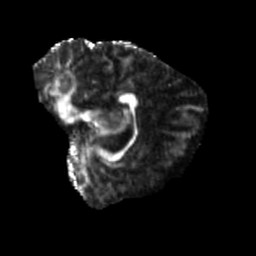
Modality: FA
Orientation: sagittal
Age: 40
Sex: female
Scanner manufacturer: siemens
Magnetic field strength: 3 T
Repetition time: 5.25 s
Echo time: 0.08 s